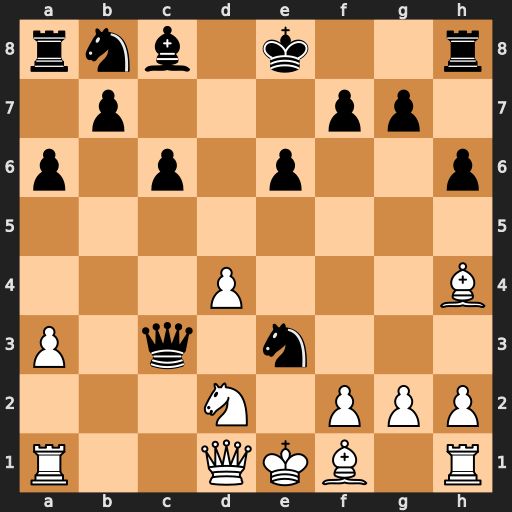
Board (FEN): rnb1k2r/1p3pp1/p1p1p2p/8/3P3B/P1q1n3/3N1PPP/R2QKB1R
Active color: w
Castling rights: KQkq
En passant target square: -
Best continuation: fxe3 Qxe3+ Be2